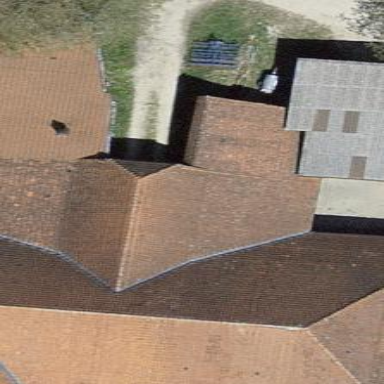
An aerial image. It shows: Farm building.